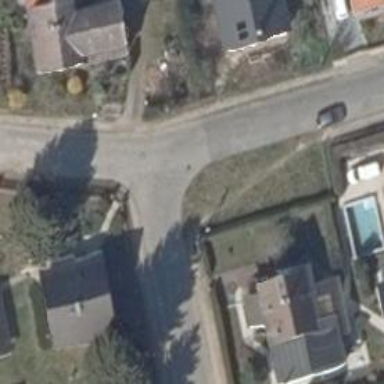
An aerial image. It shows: Residential road with sidewalk on the left side.